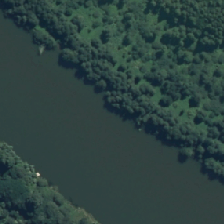
Land cover: deciduous_hardwood